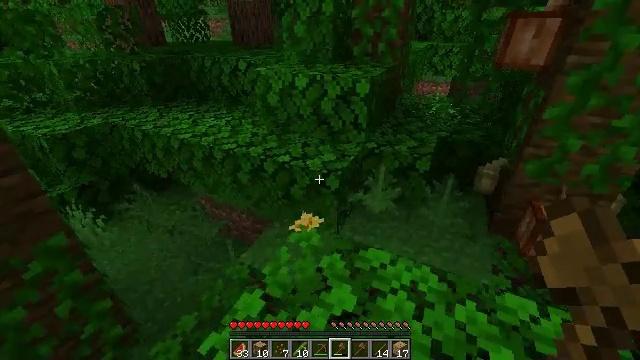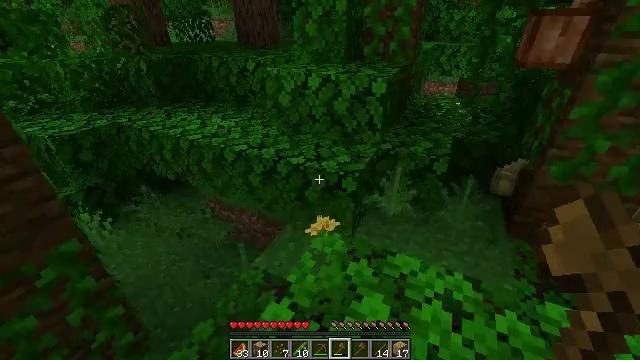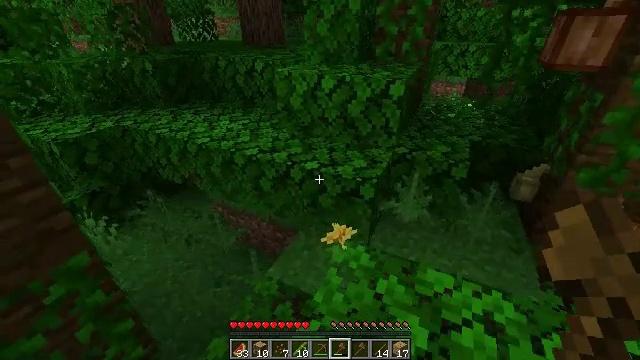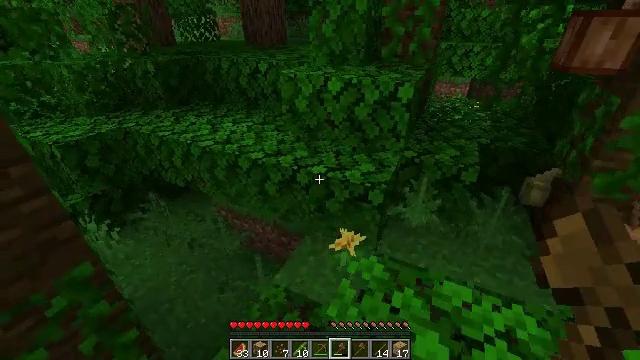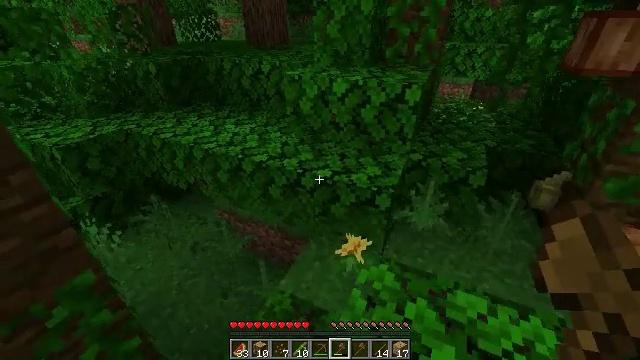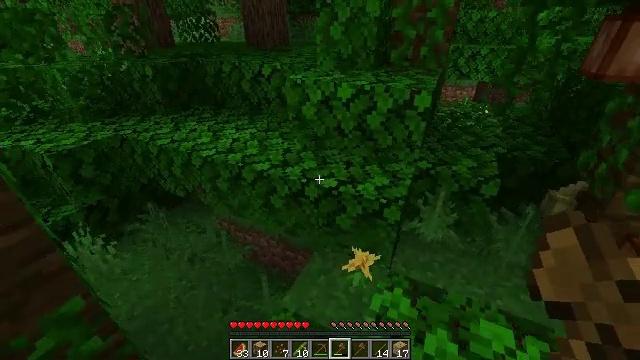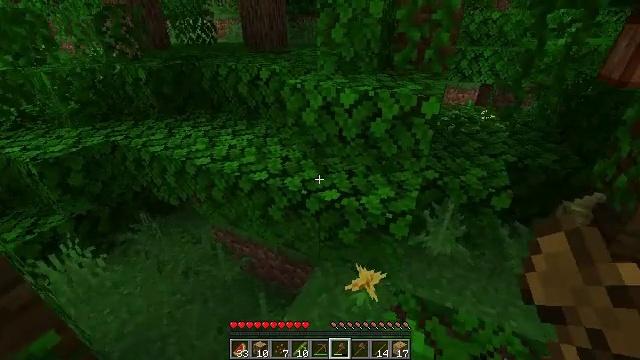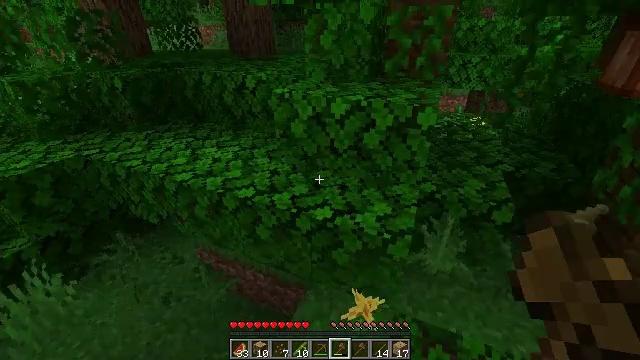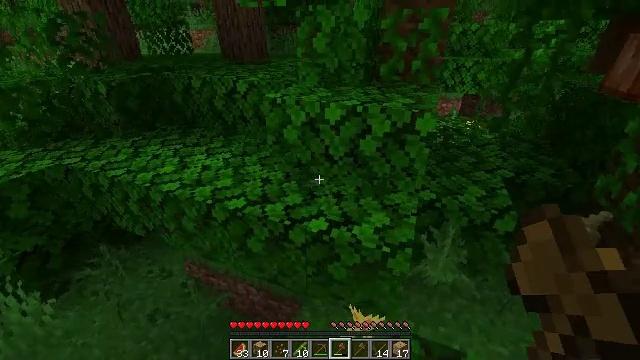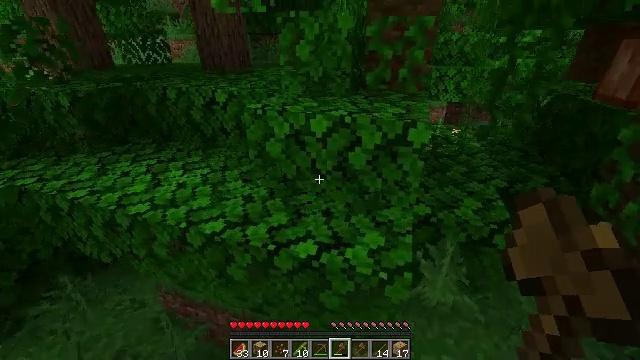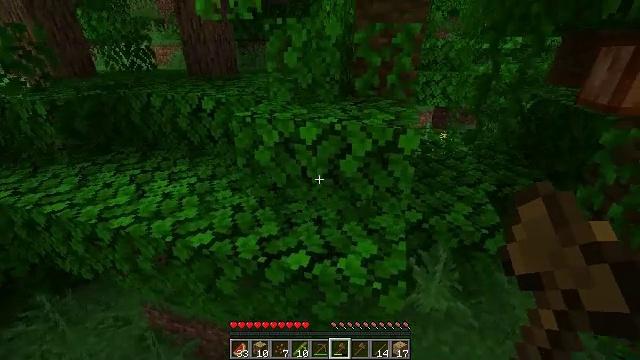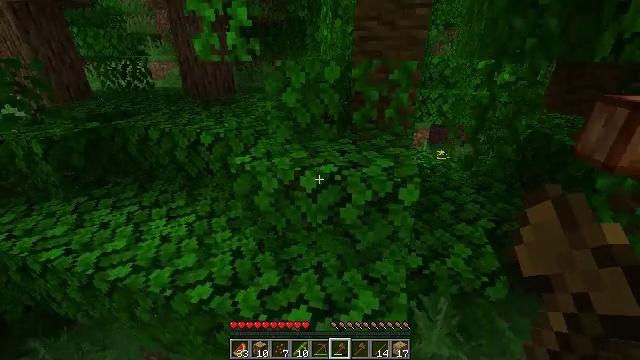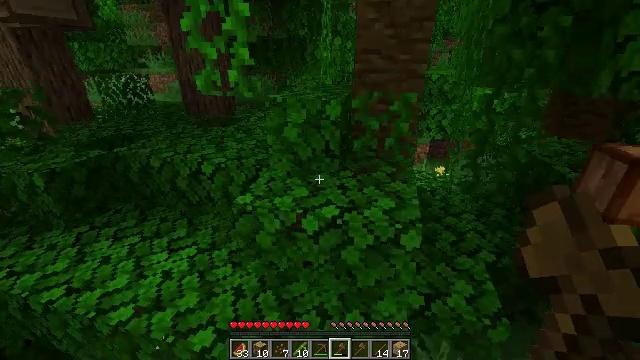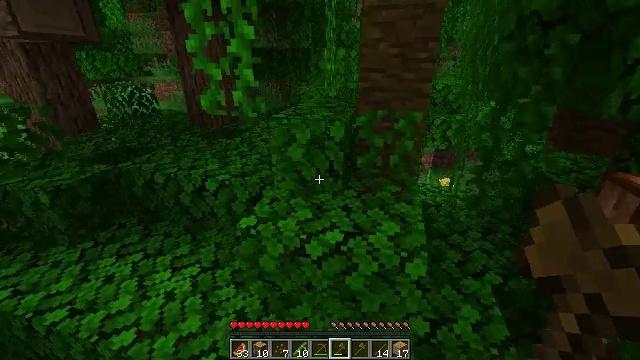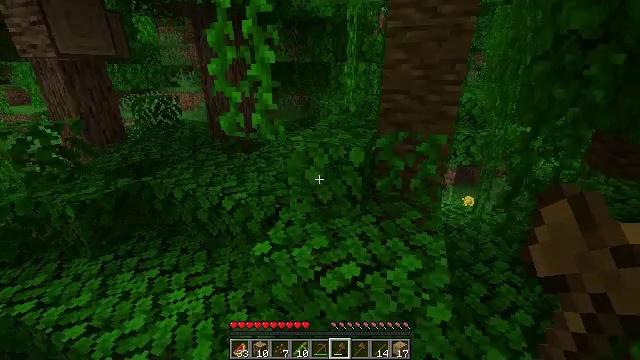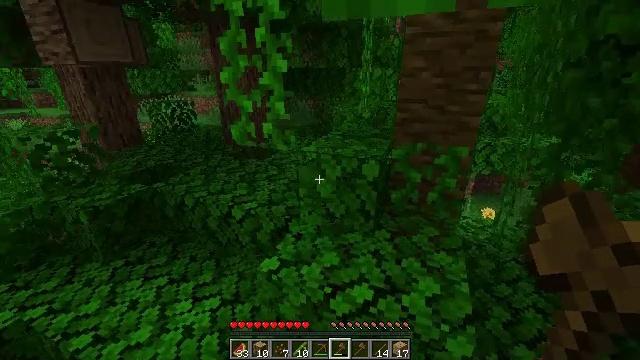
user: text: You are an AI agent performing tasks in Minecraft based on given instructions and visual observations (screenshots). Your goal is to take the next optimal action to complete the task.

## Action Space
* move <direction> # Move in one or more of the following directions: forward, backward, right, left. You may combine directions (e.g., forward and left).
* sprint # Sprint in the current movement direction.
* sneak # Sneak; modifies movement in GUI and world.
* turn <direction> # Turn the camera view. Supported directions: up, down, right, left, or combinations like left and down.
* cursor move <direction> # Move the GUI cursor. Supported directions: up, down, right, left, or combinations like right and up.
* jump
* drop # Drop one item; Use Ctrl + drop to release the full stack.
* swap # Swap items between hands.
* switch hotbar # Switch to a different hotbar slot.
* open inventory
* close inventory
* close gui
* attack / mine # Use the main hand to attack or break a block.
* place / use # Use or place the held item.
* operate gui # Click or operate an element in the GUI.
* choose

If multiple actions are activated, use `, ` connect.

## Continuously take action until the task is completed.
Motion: motion action
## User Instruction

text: Break the jungle leaves with your hand or shears.
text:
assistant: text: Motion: move forward and move left
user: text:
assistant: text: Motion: move forward and move left
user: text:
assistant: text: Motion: move forward and move left
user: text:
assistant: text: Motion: move forward
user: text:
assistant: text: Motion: move forward
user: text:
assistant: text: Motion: move forward
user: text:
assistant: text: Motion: move forward, turn right and up
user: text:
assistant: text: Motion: move forward, turn right
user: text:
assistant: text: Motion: move forward, turn right and up
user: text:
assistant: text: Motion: move forward, turn right and up, jump
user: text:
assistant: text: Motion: move forward, jump
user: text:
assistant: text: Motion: move forward, jump
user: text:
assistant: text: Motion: move forward, jump
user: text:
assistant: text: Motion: move forward, turn left and up, jump
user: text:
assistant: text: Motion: move forward, turn left, jump
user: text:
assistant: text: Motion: move forward
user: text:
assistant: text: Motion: move forward
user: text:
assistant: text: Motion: move forward
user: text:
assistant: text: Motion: move forward
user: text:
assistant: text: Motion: move forward
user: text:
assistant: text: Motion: move forward, turn left
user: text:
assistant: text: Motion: move forward, turn left and up
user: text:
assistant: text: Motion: move forward, turn left and up
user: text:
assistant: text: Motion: move forward, turn left and up
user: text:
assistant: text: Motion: move forward, turn left
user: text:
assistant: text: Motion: move forward and move left
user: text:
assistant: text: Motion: move forward and move left
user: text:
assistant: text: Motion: move forward and move left
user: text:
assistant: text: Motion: move forward and move left
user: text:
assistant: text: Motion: move forward and move left